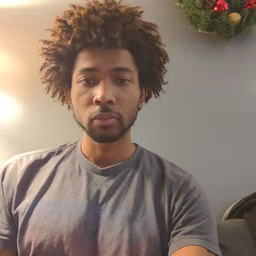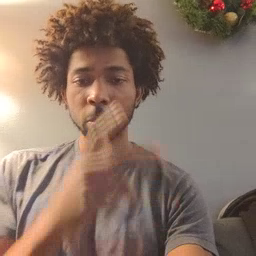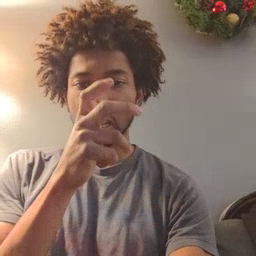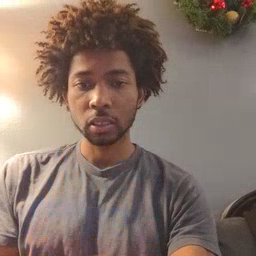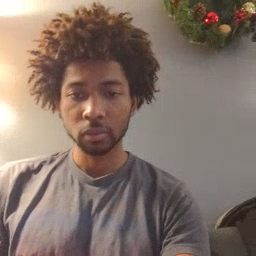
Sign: bug